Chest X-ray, PA view. Patient: 35 years old, sex F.
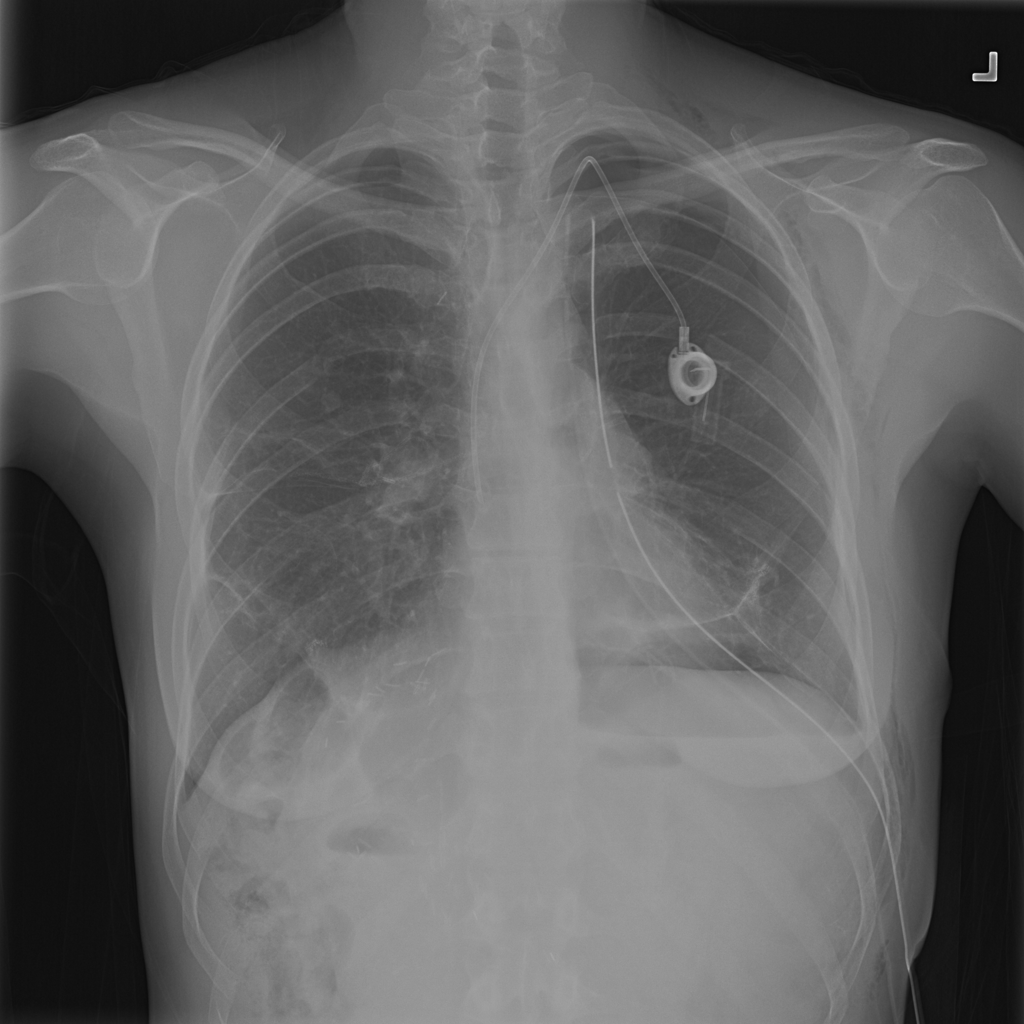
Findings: Emphysema, Pneumothorax